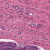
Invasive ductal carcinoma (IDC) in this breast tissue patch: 0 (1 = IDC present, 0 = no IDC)